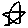
Label: star